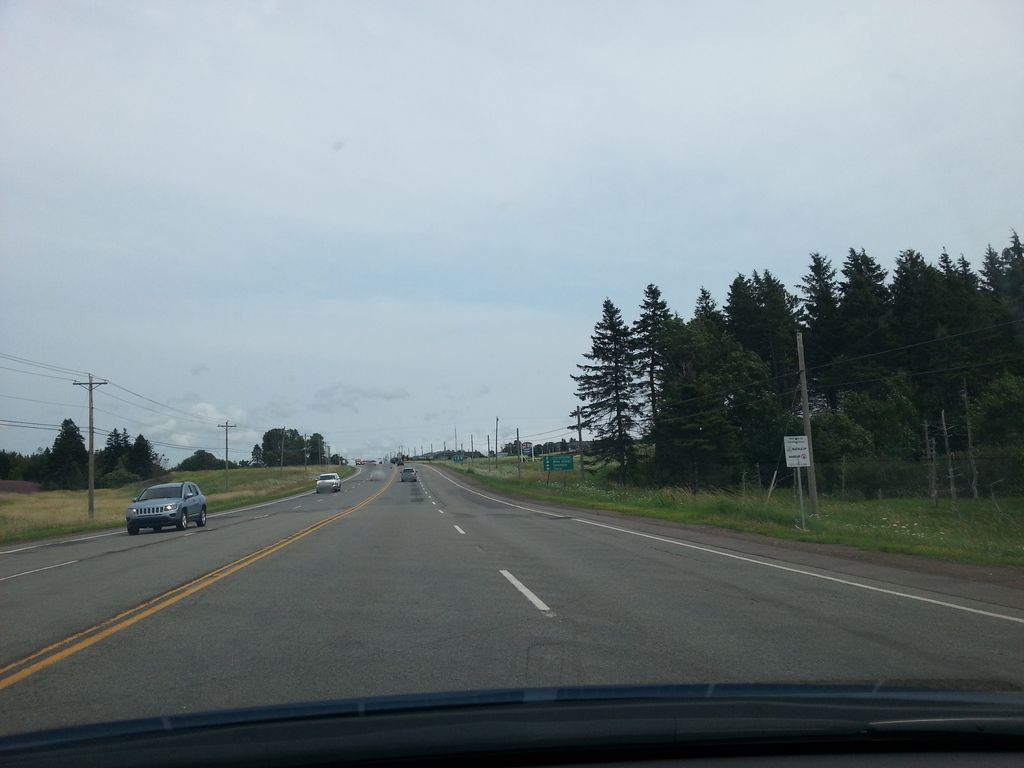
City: charlottetown